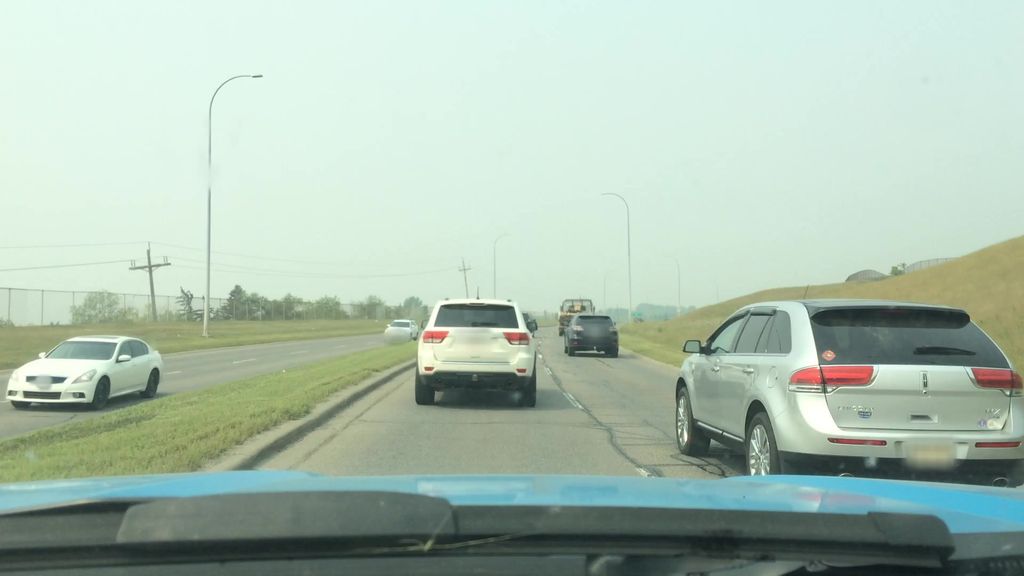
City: calgary